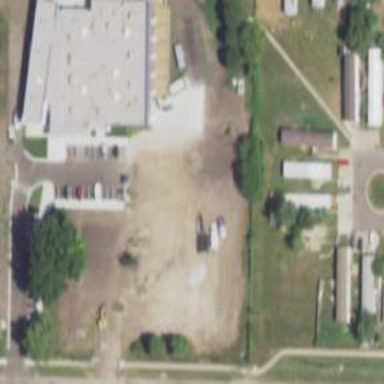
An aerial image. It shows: Animal shelter building.